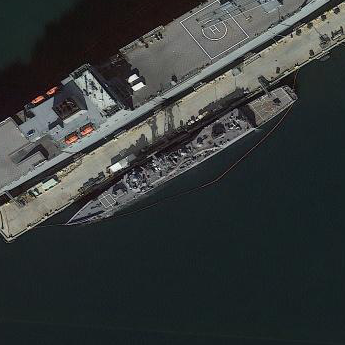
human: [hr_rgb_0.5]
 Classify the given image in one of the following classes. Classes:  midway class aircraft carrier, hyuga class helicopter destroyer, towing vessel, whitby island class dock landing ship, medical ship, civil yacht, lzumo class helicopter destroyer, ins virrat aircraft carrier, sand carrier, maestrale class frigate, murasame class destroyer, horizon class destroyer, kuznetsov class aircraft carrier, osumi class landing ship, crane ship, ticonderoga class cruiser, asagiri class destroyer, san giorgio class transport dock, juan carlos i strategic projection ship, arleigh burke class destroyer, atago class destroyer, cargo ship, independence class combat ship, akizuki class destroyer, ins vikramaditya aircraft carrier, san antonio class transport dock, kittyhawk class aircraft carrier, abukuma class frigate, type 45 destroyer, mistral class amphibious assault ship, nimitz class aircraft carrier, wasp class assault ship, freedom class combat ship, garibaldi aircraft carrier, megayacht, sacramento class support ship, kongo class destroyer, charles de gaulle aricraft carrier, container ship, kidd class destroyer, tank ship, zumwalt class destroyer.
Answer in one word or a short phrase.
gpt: Ticonderoga class cruiser